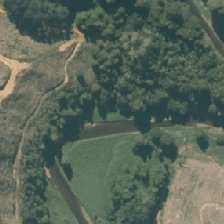
Land cover: indigenous_forest